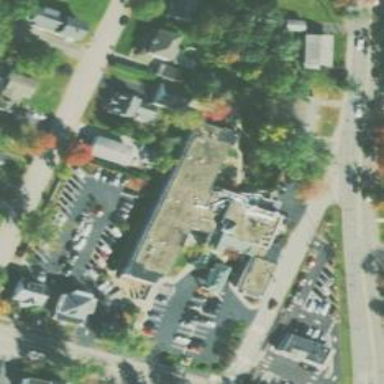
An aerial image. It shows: Building that serves as nursing home.